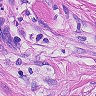
Metastatic tissue present: yes